Interaction volume radius: 10 \u00c5
Interaction volume height: 20 \u00c5
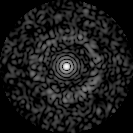
Disorder parameter: 0.8551